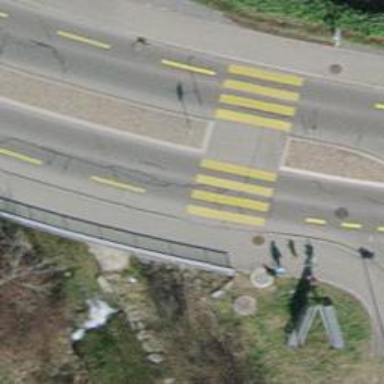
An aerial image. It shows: Asphalt sidewalk along the footway.